Question: I have the below chart that fills the width and height of the display. The Height is always just a little bigger than the screen so a scroll bar appears to show the bottom 20 px or so.
Is there a way to make Kendo UI show 100%, not 105% height?
Online example: <URL>
'''
<!DOCTYPE html>
<html>
<head>
<meta name="viewport" content="width=device-width, initial-scale=1">
<style>
html {
font-family: Arial, Helvetica, sans-serif;
font-size: 24px;
}
.k-chart { overflow: hidden; }
</style>
<title></title>
<link rel="stylesheet" href="http://cdn.kendostatic.com/2014.3.1119/styles/kendo.common.min.css" />
<link rel="stylesheet" href="http://cdn.kendostatic.com/2014.3.1119/styles/kendo.default.min.css" />
<link rel="stylesheet" href="http://cdn.kendostatic.com/2014.3.1119/styles/kendo.dataviz.min.css" />
<link rel="stylesheet" href="http://cdn.kendostatic.com/2014.3.1119/styles/kendo.dataviz.default.min.css" />
<script src="http://cdn.kendostatic.com/2014.3.1119/js/jquery.min.js"></script>
<script src="http://cdn.kendostatic.com/2014.3.1119/js/kendo.all.min.js"></script>
</head>
<body>
<div class="chart-wrapper">
<div id="chart" style="height: 100%; min-height: 100%; width: 100%;"> </div>
</div>
<script>
$(function () {
$("#chart").kendoChart({
legend: {
visible: false
},
seriesDefaults: {
type: "column",
opacity: .7
},
series: [{
data: [<PHONE>, <PHONE>, 0.810000, 27.910000, <PHONE>, <PHONE>, <PHONE>, <PHONE>, <PHONE>, <PHONE>],
color: "#005984"
}],
valueAxis: {
labels: {
format: "{0:C0}"
},
line: {
visible: false
}
},
categoryAxis: {
categories: ["Jan", "Feb", "Mar", "Apr", "May", "Jun", "Jul", "Aug", "Sep", "Oct"],
majorGridLines: {
visible: false
}
},
tooltip: {
visible: true,
format: "{0:C0}",
template: " #= value #"
}
});
});
$(window).on("resize", function () {
kendo.resize($(".chart-wrapper"));
});
</script>
</body>
</html>
'''

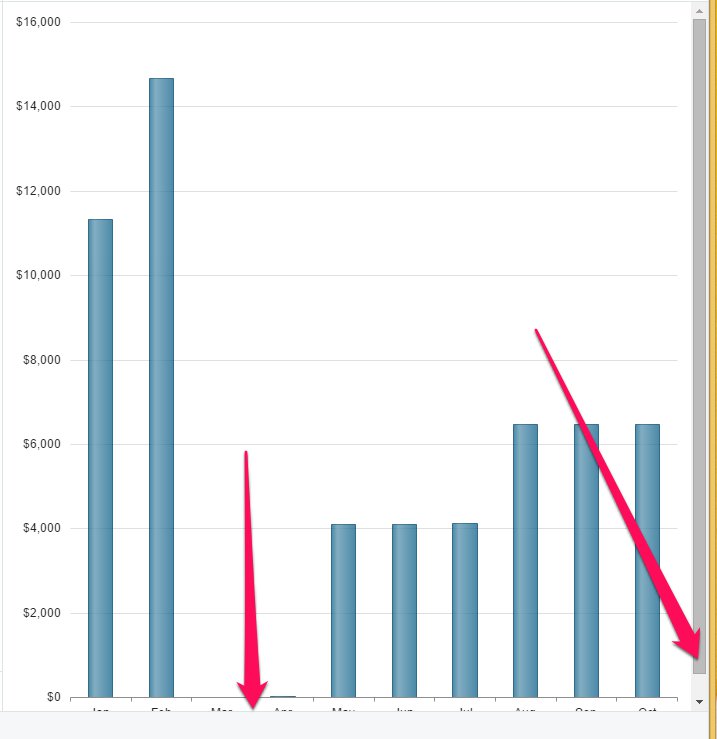
Answer: I found this to be the solution:
Add this to the CSS:
'''
html { height:100%; }
body { height:100%; overflow:hidden; margin:0; padding:0; }
'''
Here's the full HTML if you need a 100% width and height html solution for android and ios
'''
<!DOCTYPE html>
<html>
<head>
<meta name="viewport" content="width=device-width, initial-scale=1.0, minimum-scale=1.0, maximum-scale=1.0">
<style>
html {
font-family: Arial, Helvetica, sans-serif;
font-size: 24px;
}
.k-chart { overflow: hidden; }
html { height:100%; }
body { height:100%; overflow:hidden; margin:0; padding:0; }
</style>
<title></title>
<link rel="stylesheet" href="http://cdn.kendostatic.com/2014.3.1119/styles/kendo.common.min.css" />
<link rel="stylesheet" href="http://cdn.kendostatic.com/2014.3.1119/styles/kendo.default.min.css" />
<link rel="stylesheet" href="http://cdn.kendostatic.com/2014.3.1119/styles/kendo.dataviz.min.css" />
<link rel="stylesheet" href="http://cdn.kendostatic.com/2014.3.1119/styles/kendo.dataviz.default.min.css" />
<script src="http://cdn.kendostatic.com/2014.3.1119/js/jquery.min.js"></script>
<script src="http://cdn.kendostatic.com/2014.3.1119/js/kendo.all.min.js"></script>
</head>
<body>
<!-- NOTE: Leave the styles here as Kendo will do funny things with a css class -->
<div class="chart-wrapper" style="height: 100%; min-height: 100%; width: 100%;">
<div id="chart" style="height: 100%; min-height: 100%; width: 100%;"> </div>
</div>
<script>
$(function() { $("#chart").kendoChart({ legend: { visible: false }, seriesDefaults: { type: "column", opacity: .7 }, series: [{ data: [<PHONE>, <PHONE>, 0.810000, 27.910000, <PHONE>, <PHONE>, <PHONE>, <PHONE>, <PHONE>, <PHONE>], color: "#005984" }], valueAxis: { labels: { format: "{0:C0}" }, line: { visible: false } }, categoryAxis: { categories: ["Jan", "Feb", "Mar", "Apr", "May", "Jun", "Jul", "Aug", "Sep", "Oct"], majorGridLines: { visible: false } }, tooltip: { visible: true, format: "{0:C0}", template: " #= value #" } }); });
$(window).on("resize", function() { kendo.resize($(".chart-wrapper")); });
</script>
</body>
</html>
'''